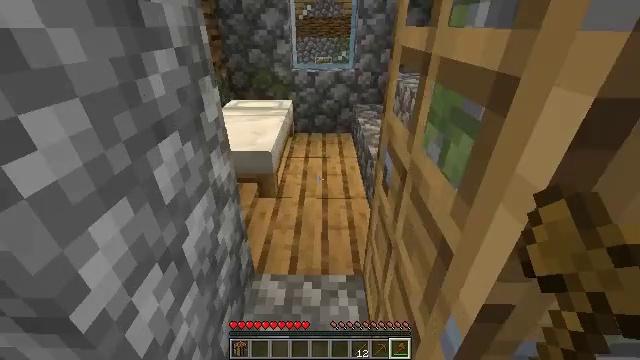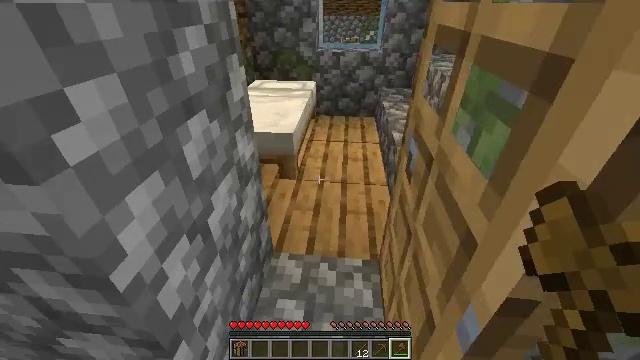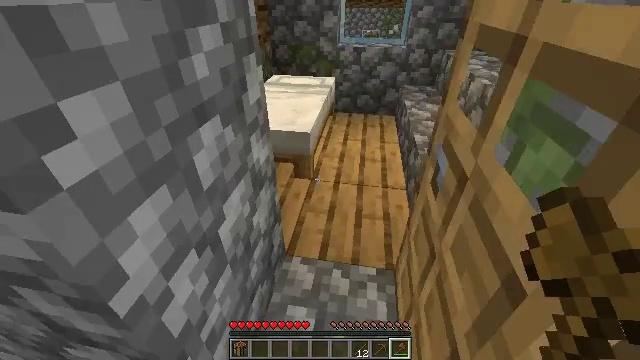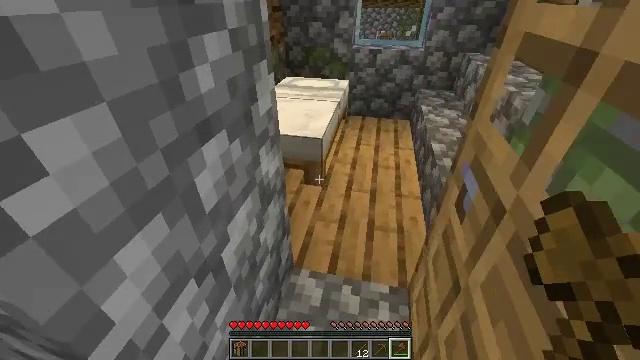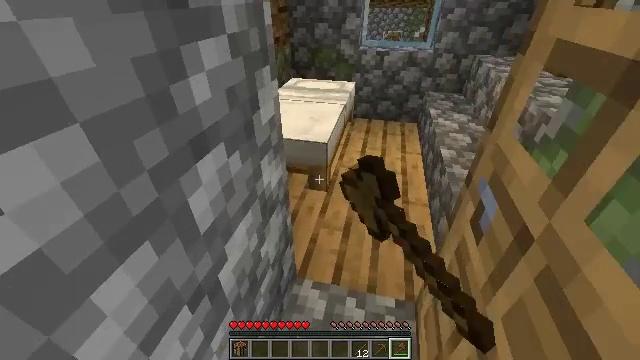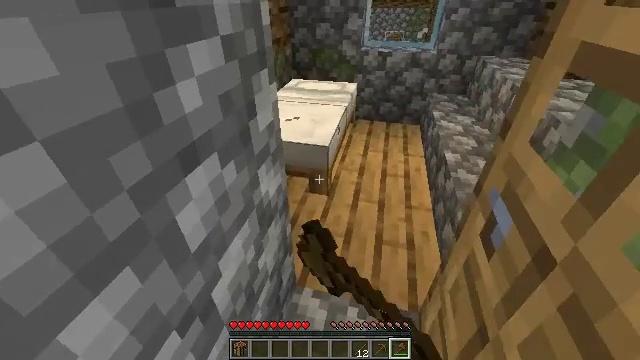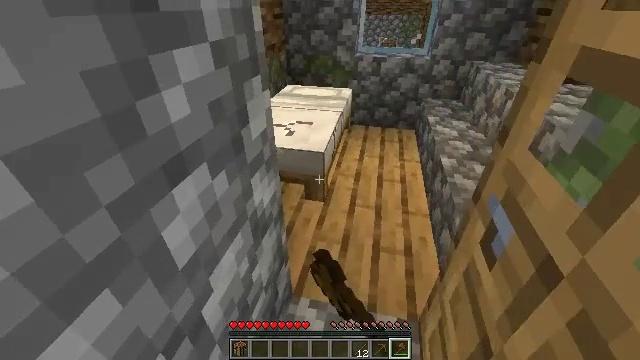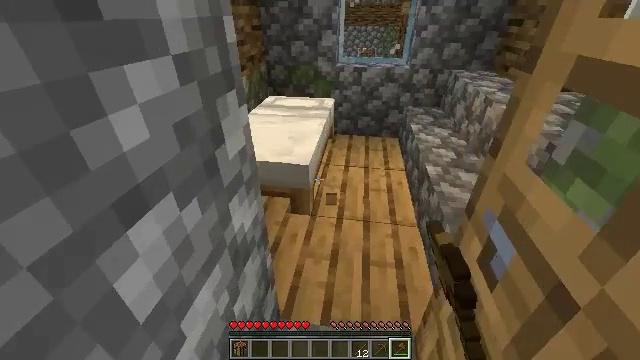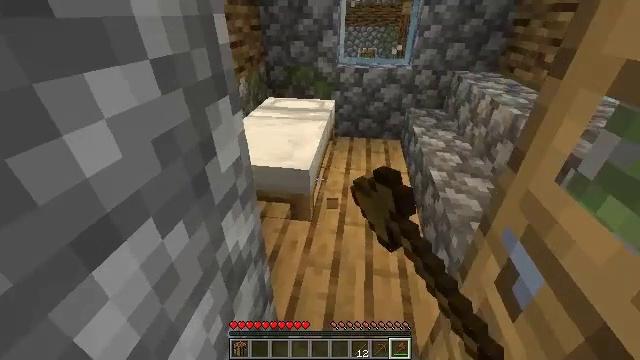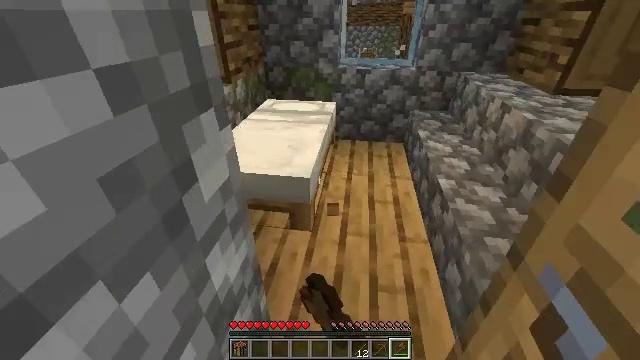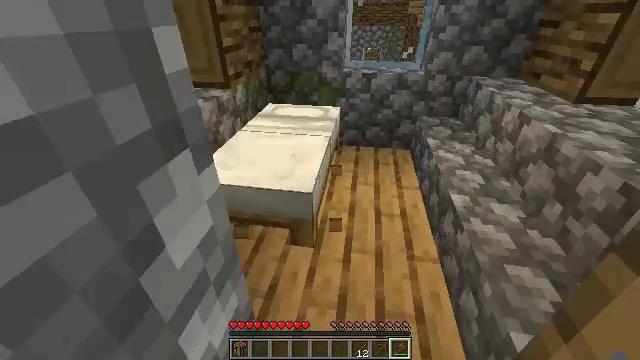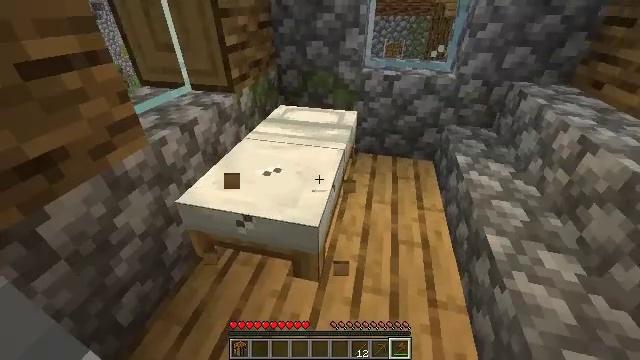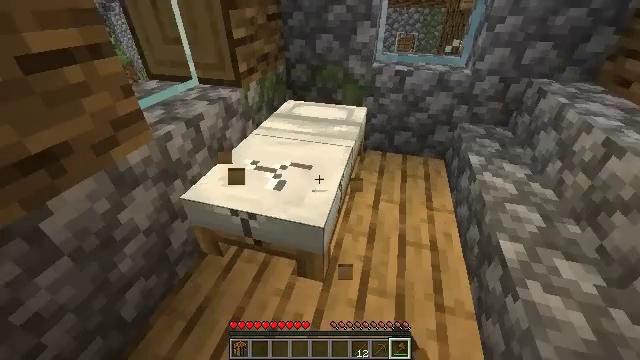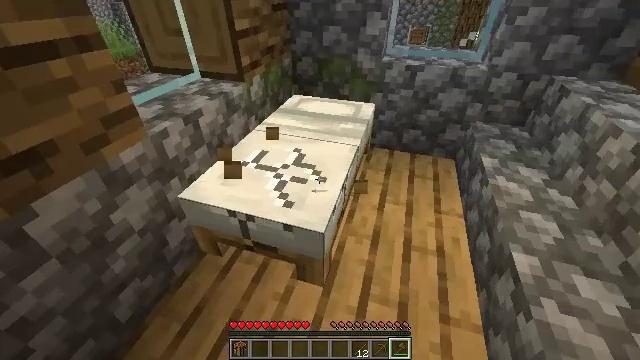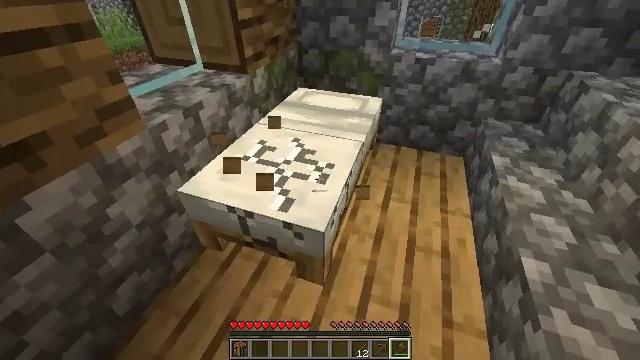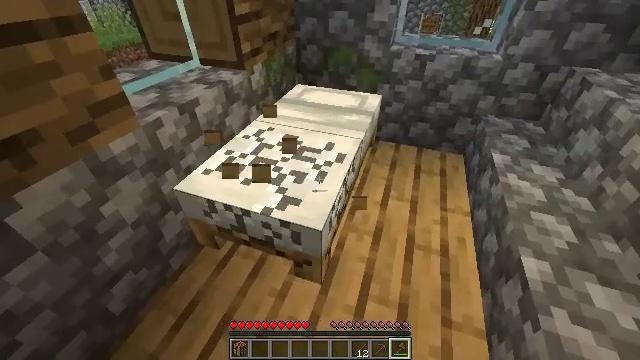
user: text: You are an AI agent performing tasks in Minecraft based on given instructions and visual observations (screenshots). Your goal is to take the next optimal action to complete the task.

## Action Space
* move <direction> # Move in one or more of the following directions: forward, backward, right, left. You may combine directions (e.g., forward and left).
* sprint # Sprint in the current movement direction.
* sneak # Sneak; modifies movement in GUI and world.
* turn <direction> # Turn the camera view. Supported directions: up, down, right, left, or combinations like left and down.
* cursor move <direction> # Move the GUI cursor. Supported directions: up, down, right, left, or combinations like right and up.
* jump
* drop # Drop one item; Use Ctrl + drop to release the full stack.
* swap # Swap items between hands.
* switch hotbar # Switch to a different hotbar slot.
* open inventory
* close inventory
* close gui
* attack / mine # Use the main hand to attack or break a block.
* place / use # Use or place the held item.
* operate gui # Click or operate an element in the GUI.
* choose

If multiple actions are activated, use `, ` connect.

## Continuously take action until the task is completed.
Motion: motion action
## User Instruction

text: Pick up the white bed by breaking it.
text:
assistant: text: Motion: move forward, turn left and down
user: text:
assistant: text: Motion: move forward, turn left and down
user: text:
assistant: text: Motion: move forward, turn left, attack / mine
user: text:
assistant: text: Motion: turn left, attack / mine
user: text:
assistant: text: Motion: attack / mine
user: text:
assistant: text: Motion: turn right and up, attack / mine
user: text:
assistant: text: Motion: move forward, turn right and up, attack / mine
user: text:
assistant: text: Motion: move forward
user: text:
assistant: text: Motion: move forward, attack / mine
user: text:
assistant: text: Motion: move forward, attack / mine
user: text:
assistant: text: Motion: move forward, turn left and down, attack / mine
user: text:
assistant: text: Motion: turn left and down, attack / mine
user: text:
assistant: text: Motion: turn left and down, attack / mine
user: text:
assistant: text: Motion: turn left and down, attack / mine
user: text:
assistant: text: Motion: attack / mine
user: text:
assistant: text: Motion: turn down, attack / mine
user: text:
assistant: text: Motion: turn down, attack / mine
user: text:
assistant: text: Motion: turn down, attack / mine
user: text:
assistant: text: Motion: attack / mine
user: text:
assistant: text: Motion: attack / mine
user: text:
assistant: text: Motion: attack / mine